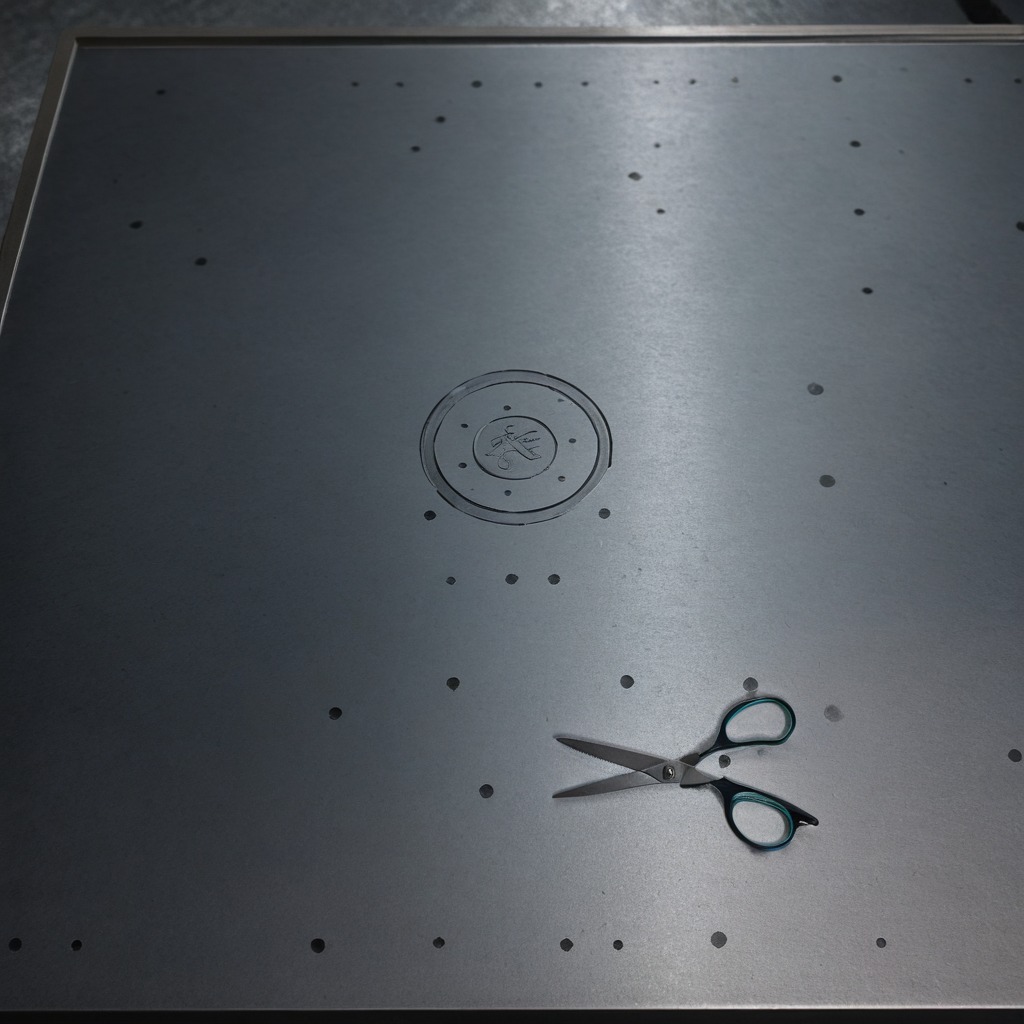
A scissor lies on the cold steel table in a mining workshop.